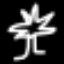
Label: palm tree